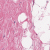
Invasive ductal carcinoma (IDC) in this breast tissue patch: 0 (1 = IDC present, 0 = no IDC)